Aerial crown-view tile of a tropical tree (Barro Colorado Island, Panama), acquired 20250818:
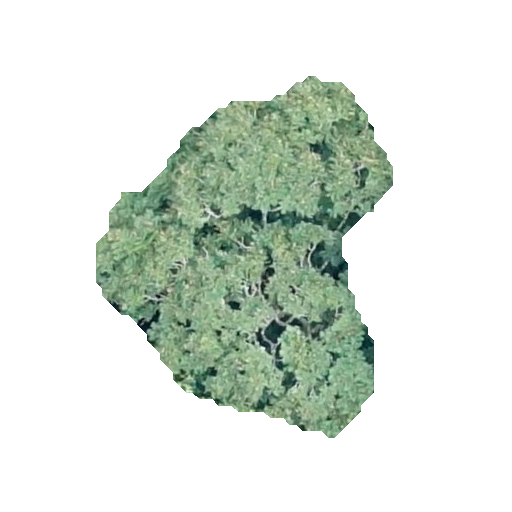
Species: Jacaranda copaia
GBIF accepted scientific name: Jacaranda copaia
Crown area: 99.899 m²